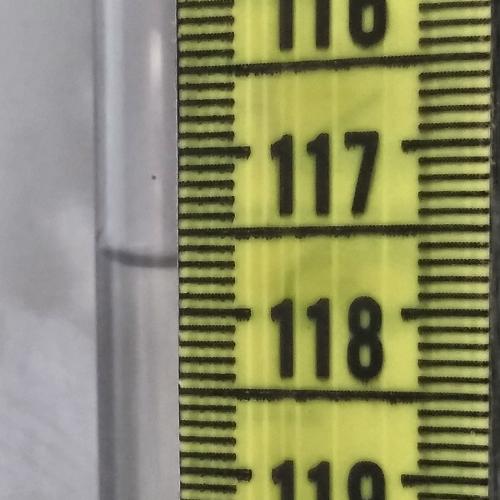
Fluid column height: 117.7 cm